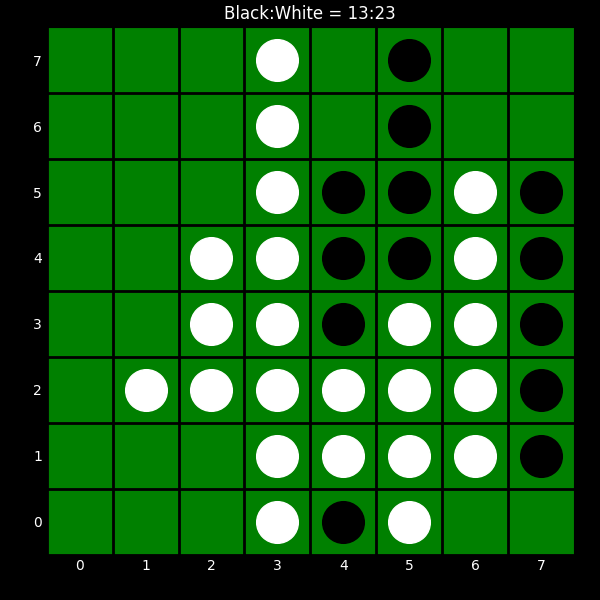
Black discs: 13
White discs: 23